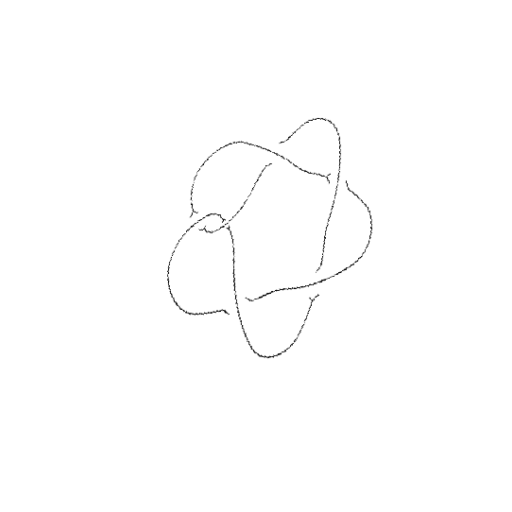
Crossing number: 6